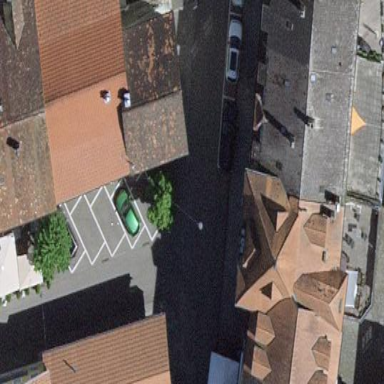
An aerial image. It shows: Street-side parking area with diagonal orientation.